Field crop: tomato
Growth stage: 1
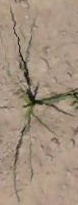
Species: cyperus